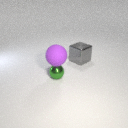
small green metal sphere to the left of large gray metal cube